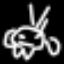
Label: frog